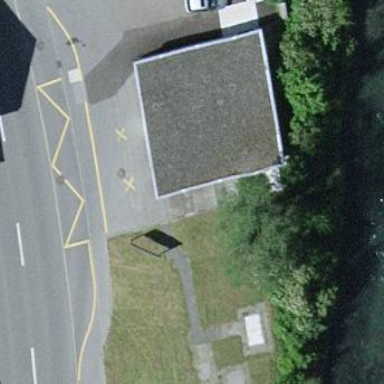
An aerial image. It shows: Service building.